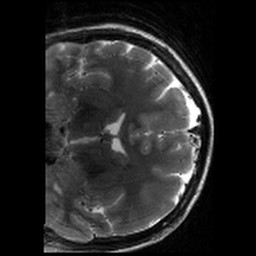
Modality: T2w
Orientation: coronal
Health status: healthy
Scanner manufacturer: siemens
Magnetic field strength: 3 T
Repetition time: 8.02 s
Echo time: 0.08 s